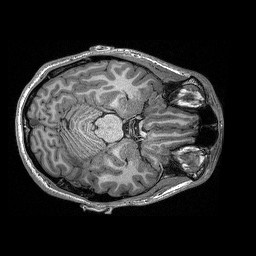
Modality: T1w
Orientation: coronal